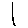
Label: line